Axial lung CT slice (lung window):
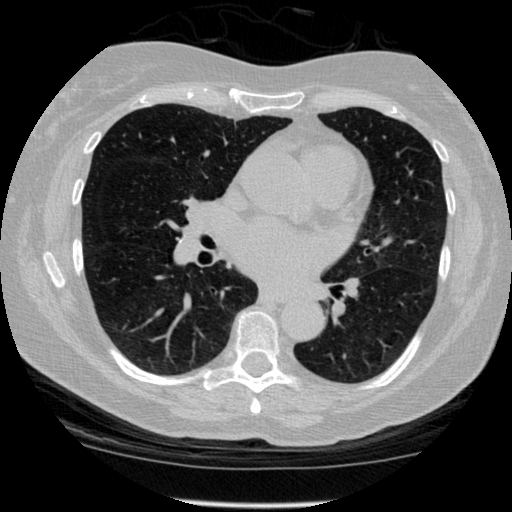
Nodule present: no